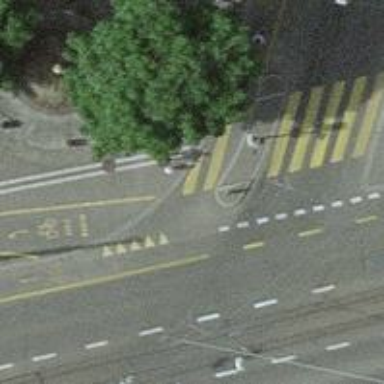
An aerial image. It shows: Kerb barrier.